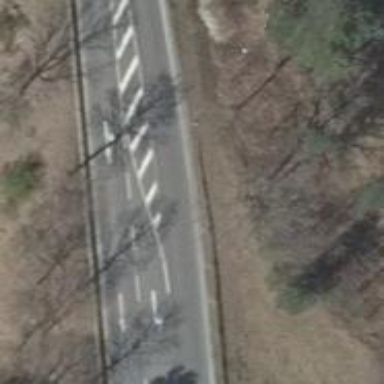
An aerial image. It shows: Secondary road with asphalt surface.